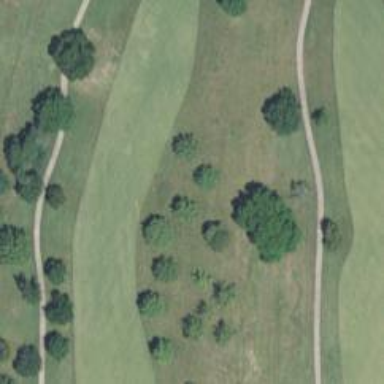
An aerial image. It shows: Golf fairway surrounded by grass.